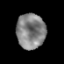
Tissue: prostate
Cell type: T cells
Senescence score: 0.2991
Nuclear area (px): 993
Mean DAPI intensity: 131.458